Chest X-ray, AP view. Patient: 46 years old, sex M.
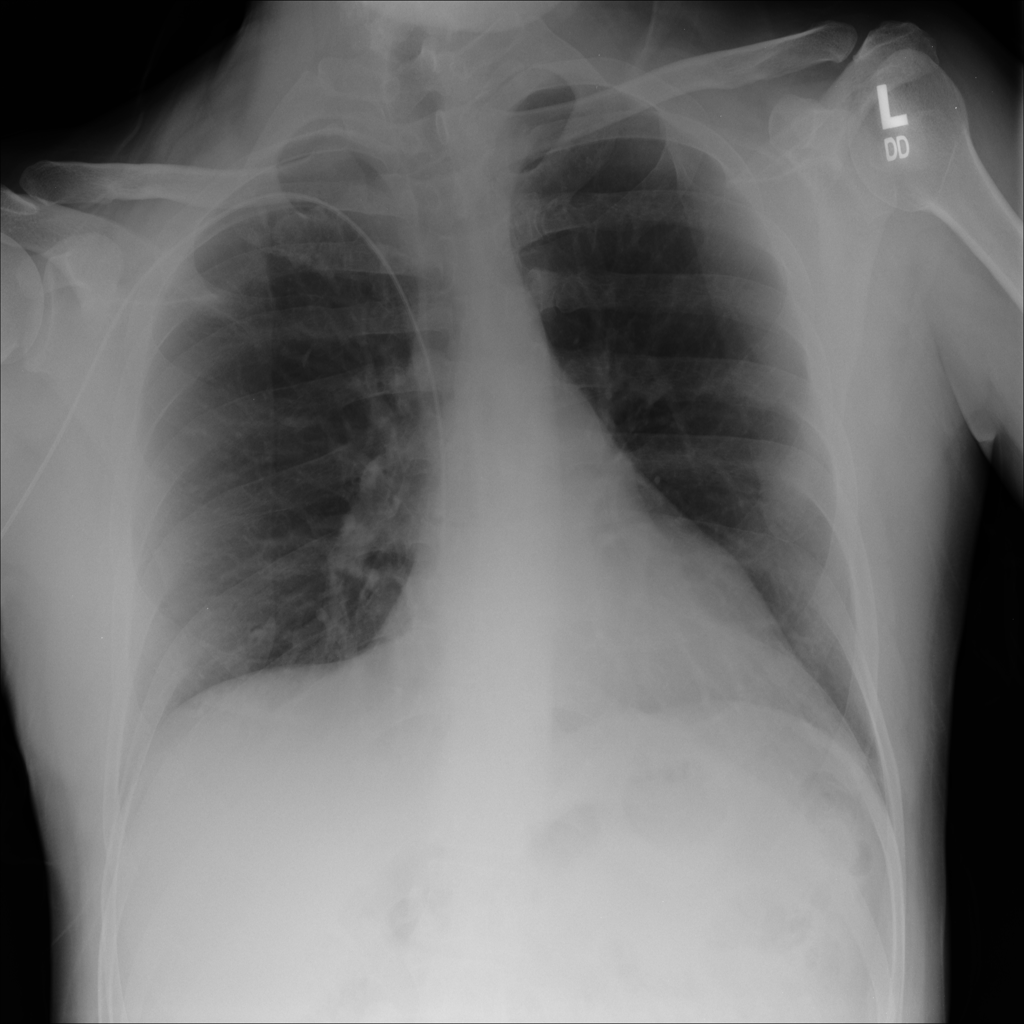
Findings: No Finding